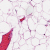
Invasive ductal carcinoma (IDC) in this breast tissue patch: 0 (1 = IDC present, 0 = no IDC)